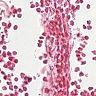
Metastatic tissue present: no